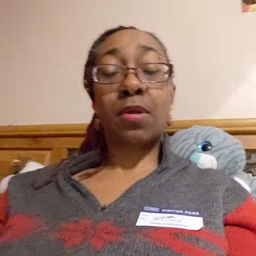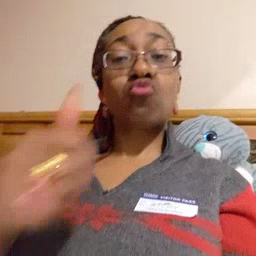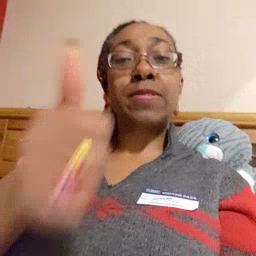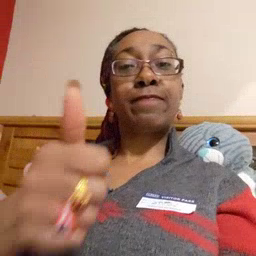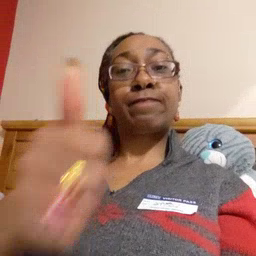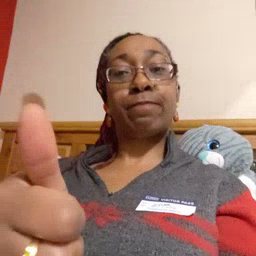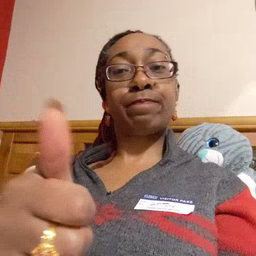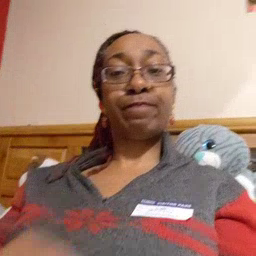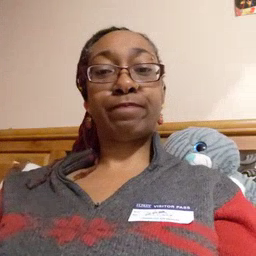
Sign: yourself